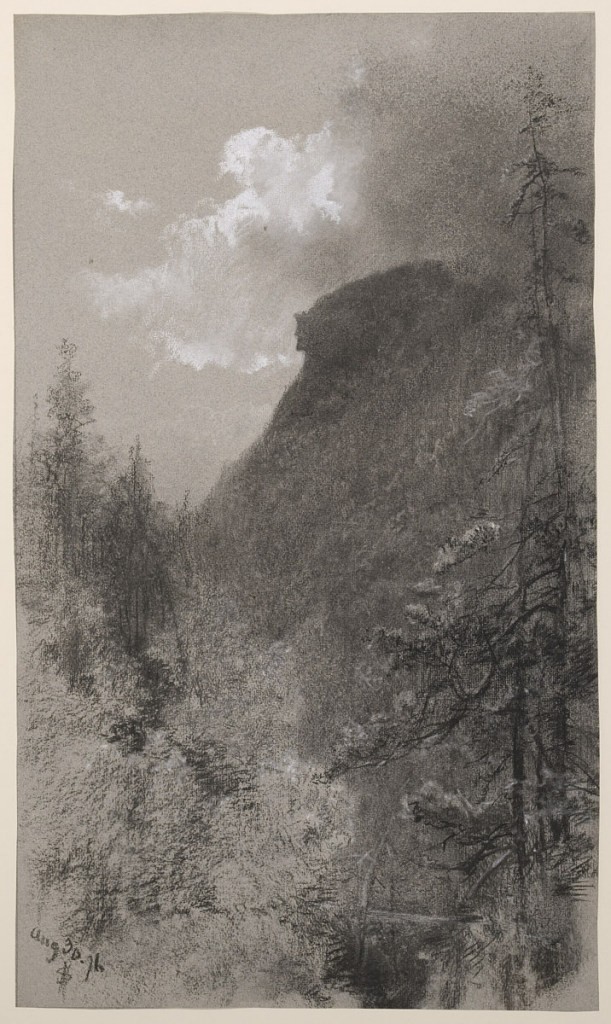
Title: Old Man of the Mountain, New Hampshire
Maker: Francis Hopkinson Smith, American, 1838–1915
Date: August 30, 1876
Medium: Charcoal, crayon on paper
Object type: Drawing
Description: View of the granite face in profile to the left on the mountain with trees in foreground and a lake below at center.